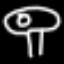
Label: mushroom